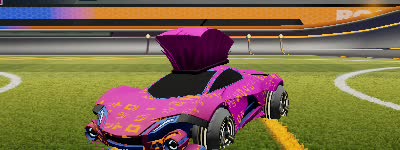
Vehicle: werewolf